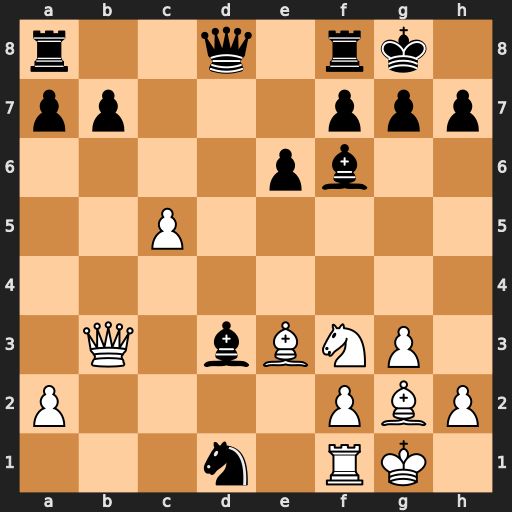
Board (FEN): r2q1rk1/pp3ppp/4pb2/2P5/8/1Q1bBNP1/P4PBP/3n1RK1
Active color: w
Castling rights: -
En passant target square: -
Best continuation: Rxd1 Bc4 Rxd8